Field crop: maize
Growth stage: 2
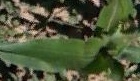
Species: maize